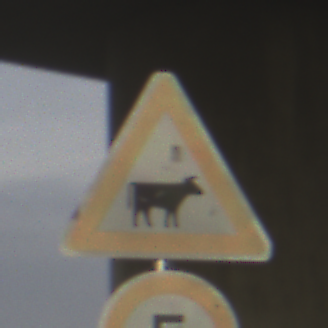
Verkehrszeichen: ViehtriebLinks
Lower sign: Geschwindigkeit5
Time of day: SunriseSunset
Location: Outdoor (Suburban)
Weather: PartlyCloudy
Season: NotSpecified
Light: Natural